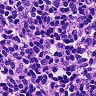
Metastatic tissue present: no